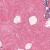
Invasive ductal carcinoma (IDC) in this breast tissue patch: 0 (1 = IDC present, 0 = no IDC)